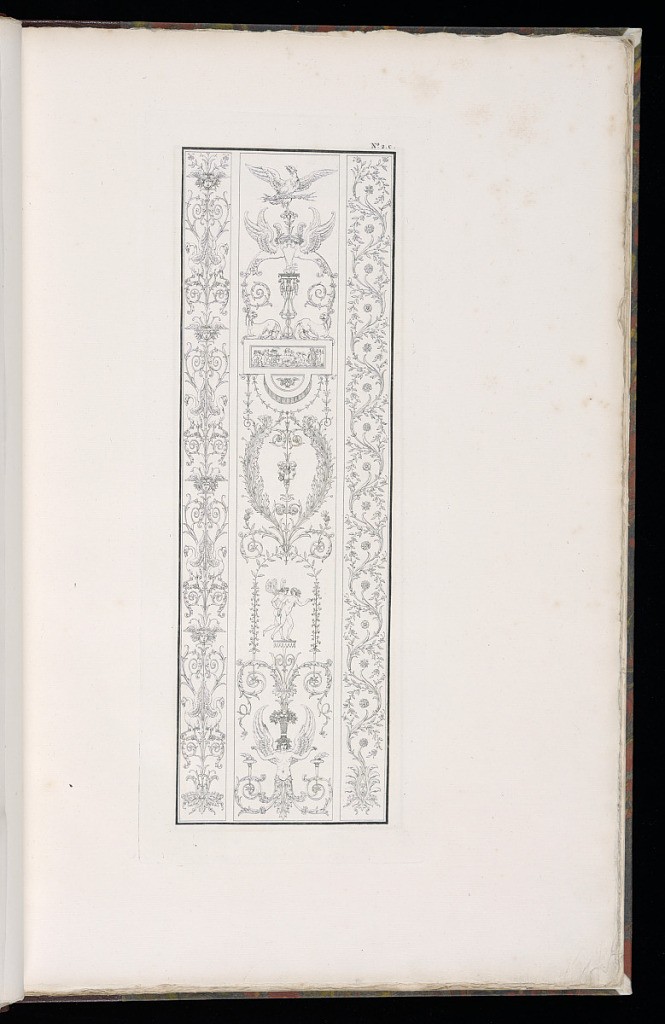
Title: Arabesque Ornament Design
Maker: Charles Normand, French, 1765 – 1840
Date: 1787–95
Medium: Etching on laid paper
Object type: Print
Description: A vertical plate with an arabesque ornament design featuring mythological figures and creatures, scrolling foliage, acanthus leaves, rosettes, masks, head of Apollo, flaming torches, and a framed vignette with putti. The plate is numbered.